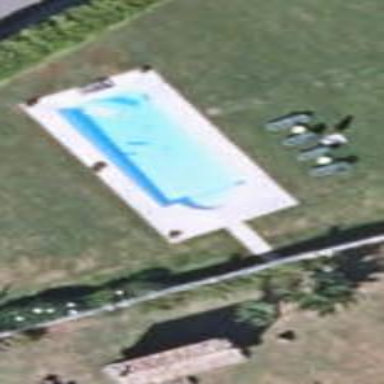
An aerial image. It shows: Swimming pool located in leisure land.